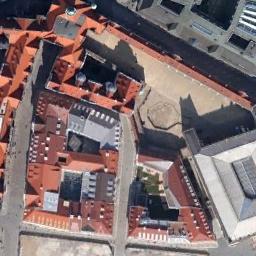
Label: palace